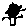
Label: tree